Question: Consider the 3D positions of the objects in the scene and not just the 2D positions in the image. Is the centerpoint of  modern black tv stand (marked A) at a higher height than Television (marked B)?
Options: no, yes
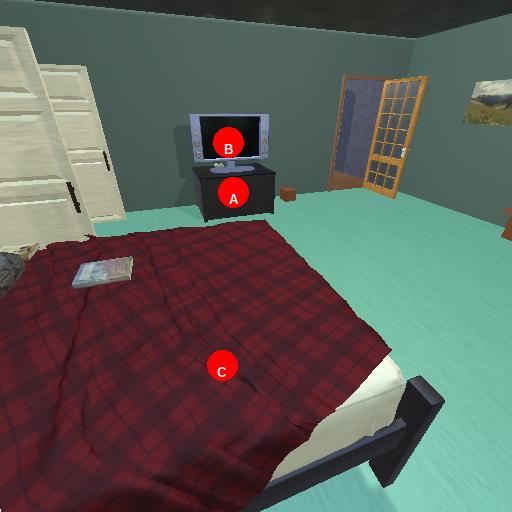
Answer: no